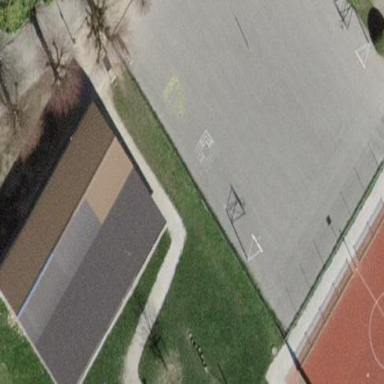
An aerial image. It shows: Basketball court with asphalt surface.